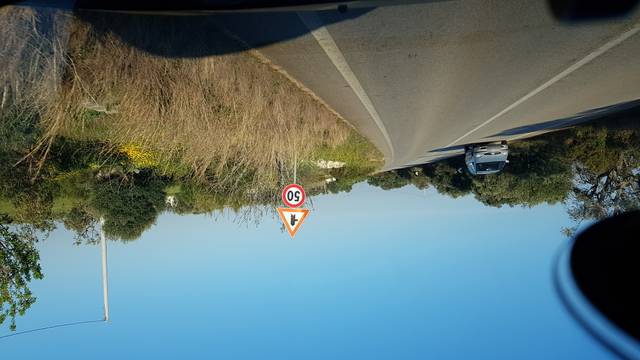
Region: Italy
Coordinates: 40.752, 17.649